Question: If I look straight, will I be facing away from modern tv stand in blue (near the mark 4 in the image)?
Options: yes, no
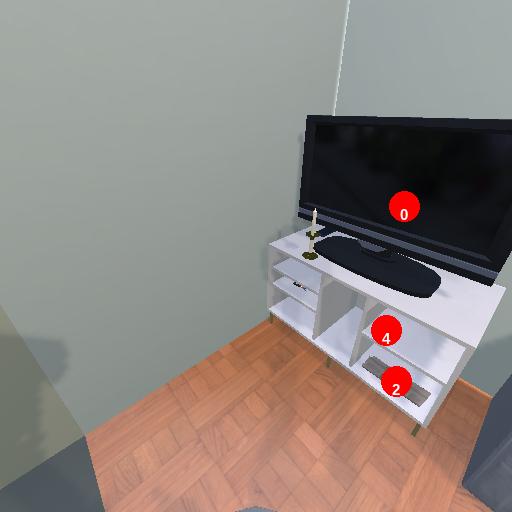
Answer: yes